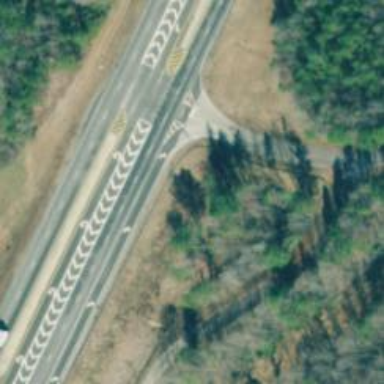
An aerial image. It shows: Trunk link highway.